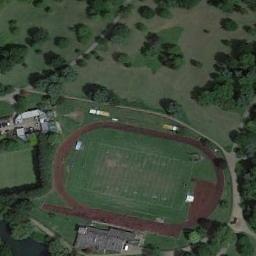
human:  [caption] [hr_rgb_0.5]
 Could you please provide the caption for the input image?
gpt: The ground track field with a gridiron is on a lawn with some sparse trees .

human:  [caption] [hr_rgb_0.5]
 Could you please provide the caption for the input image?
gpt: The track and field is built on the lawn and is surrounded by sparse vegetation .

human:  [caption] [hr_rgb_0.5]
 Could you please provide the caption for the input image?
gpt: There are strange green fields in the track and field .

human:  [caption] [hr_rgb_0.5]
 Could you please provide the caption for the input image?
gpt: There are numerous trees beside the ground track field .

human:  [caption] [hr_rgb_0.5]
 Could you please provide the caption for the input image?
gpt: There are some green trees around the ground track field with a red track .